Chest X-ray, AP view. Patient: 43 years old, sex M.
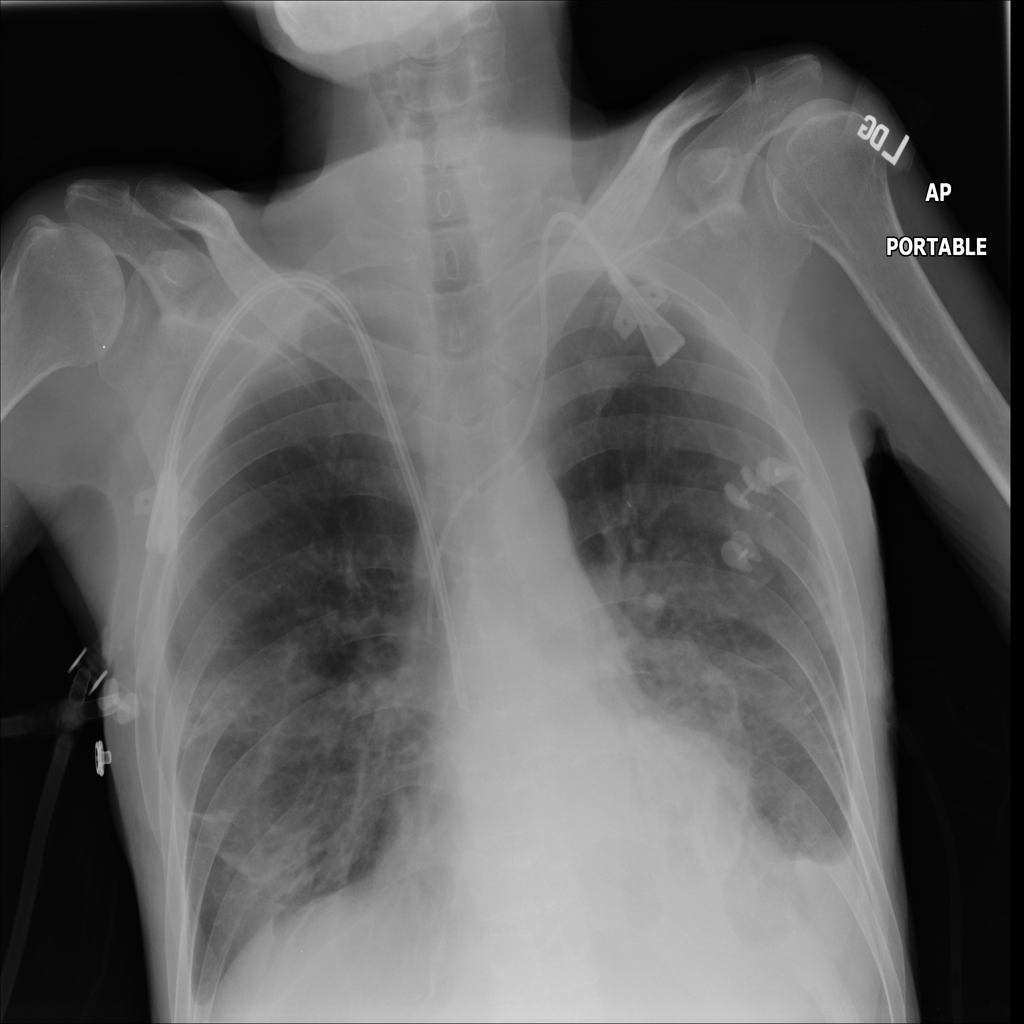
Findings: No Finding